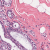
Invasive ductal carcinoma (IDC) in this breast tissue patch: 0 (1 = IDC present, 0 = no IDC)